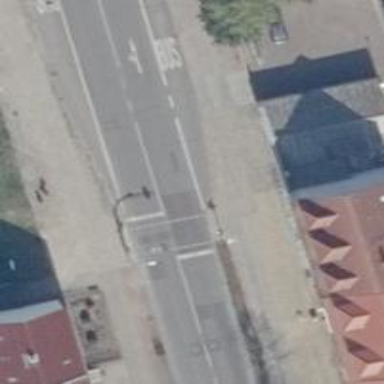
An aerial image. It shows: Road crossing with traffic signals.